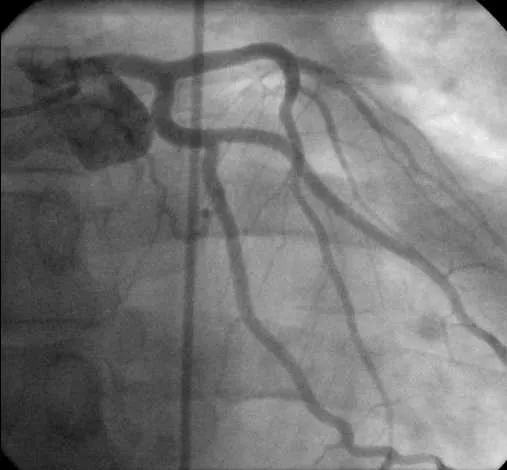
Left coronary angiogram.
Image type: radiology (x_ray)